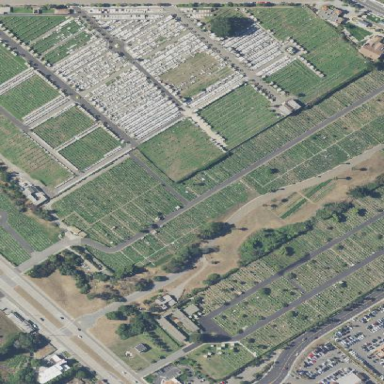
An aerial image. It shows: Cemetery.